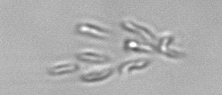
Label: Dinobryon